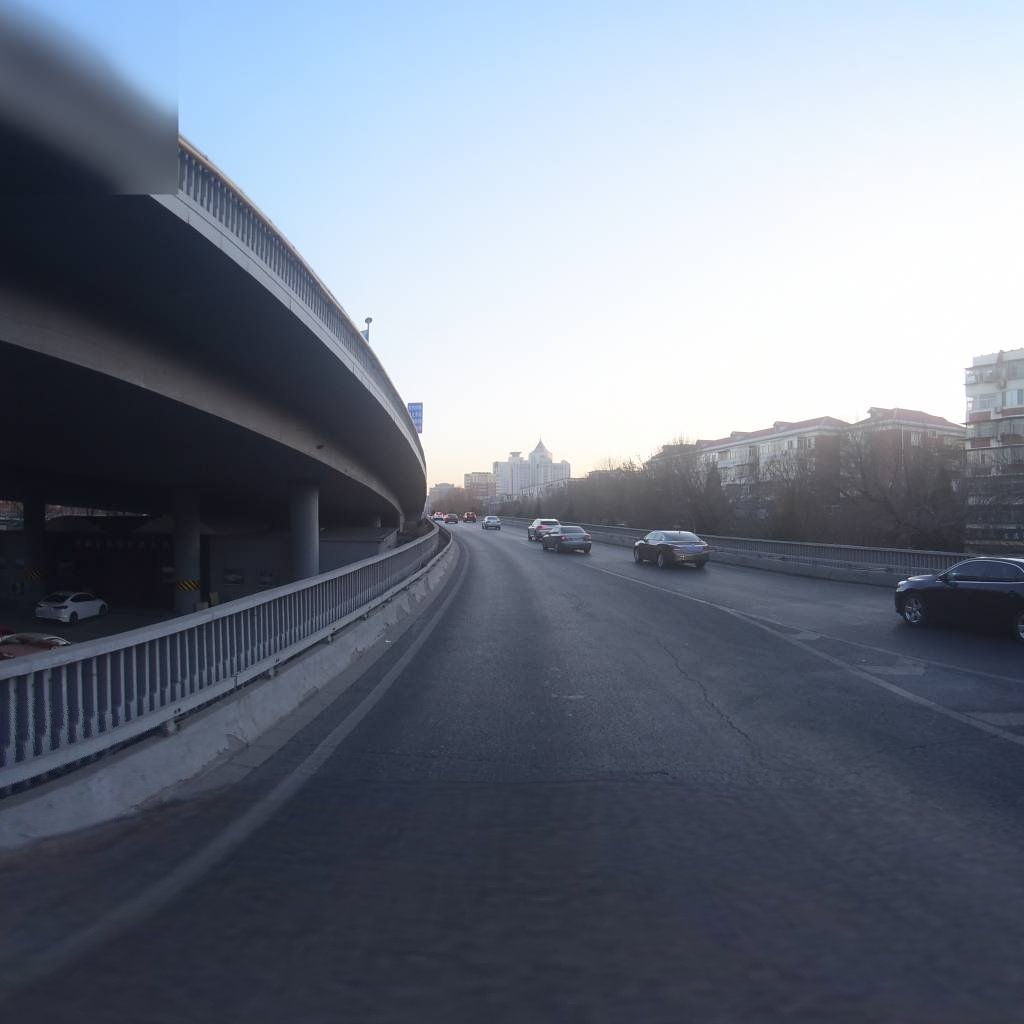
Region: Xicheng
Road damage annotations: longitudinal crack, transverse crack, transverse crack